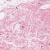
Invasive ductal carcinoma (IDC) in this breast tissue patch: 0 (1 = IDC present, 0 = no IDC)